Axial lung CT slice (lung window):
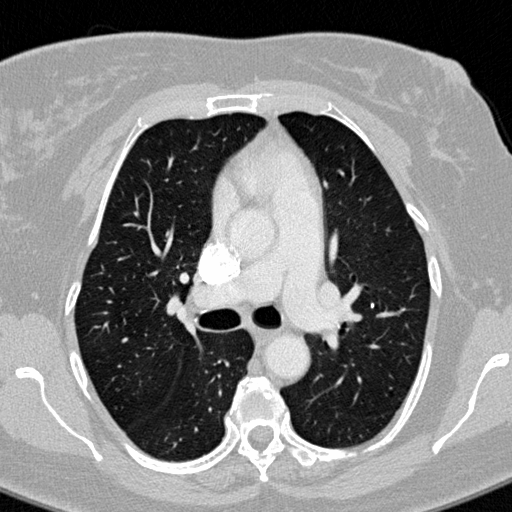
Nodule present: no